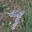
Label: 9